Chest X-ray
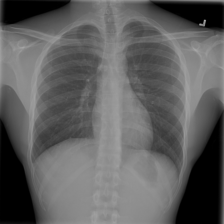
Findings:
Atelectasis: negative
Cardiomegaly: negative
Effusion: negative
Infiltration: negative
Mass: negative
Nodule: negative
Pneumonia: negative
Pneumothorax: negative
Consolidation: negative
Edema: negative
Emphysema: negative
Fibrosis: negative
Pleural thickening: negative
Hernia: negative